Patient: sex M, age 71
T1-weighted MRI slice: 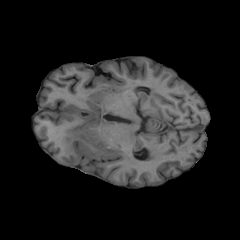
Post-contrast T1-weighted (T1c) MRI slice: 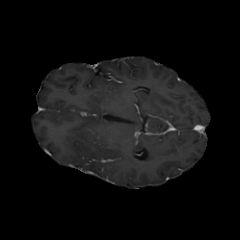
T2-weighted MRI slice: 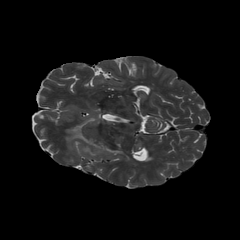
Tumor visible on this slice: yes
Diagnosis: Glioblastoma, IDH-wildtype
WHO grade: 4